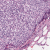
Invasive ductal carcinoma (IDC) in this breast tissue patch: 1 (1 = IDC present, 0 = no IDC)